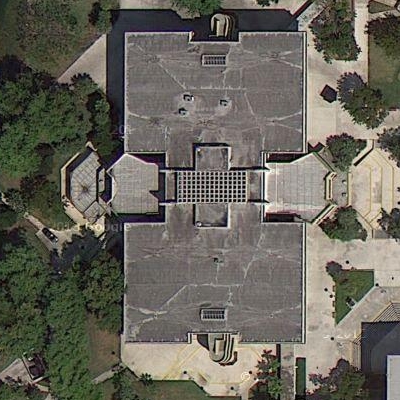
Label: Industry